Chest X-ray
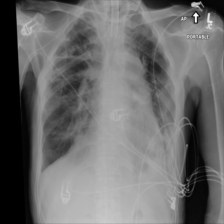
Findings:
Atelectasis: negative
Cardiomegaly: negative
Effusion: negative
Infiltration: negative
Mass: negative
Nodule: negative
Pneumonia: negative
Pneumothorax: negative
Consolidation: negative
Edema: negative
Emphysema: negative
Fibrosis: negative
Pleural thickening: negative
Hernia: negative